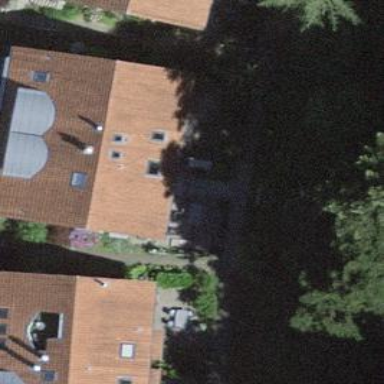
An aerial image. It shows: Terrace building.